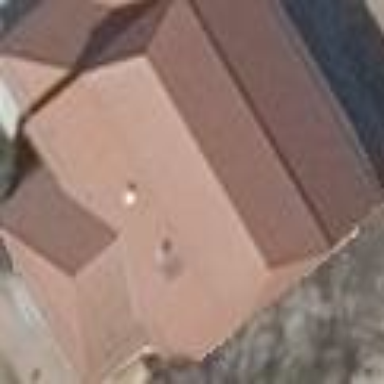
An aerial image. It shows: Half-hipped roof tops the kindergarten building.